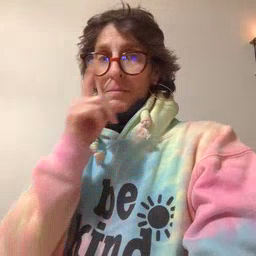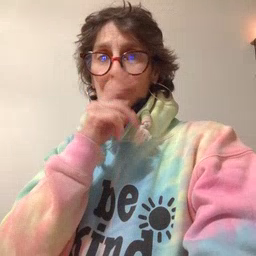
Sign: mouse